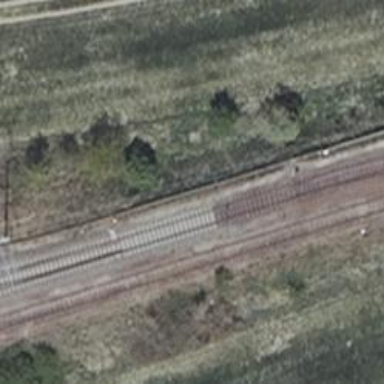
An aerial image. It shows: Railway signal.